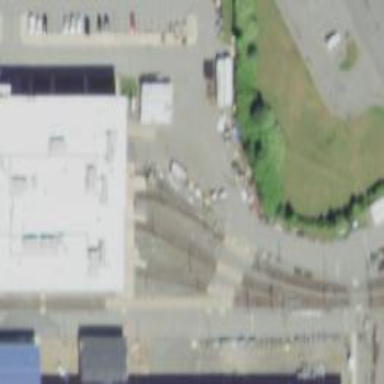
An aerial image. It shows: Light rail service yard with electrified contact lines.